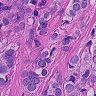
Metastatic tissue present: yes